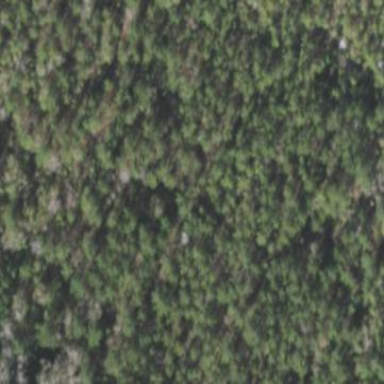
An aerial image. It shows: Woodland consisting mainly of needle-leaved trees.